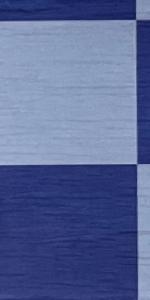
Label: Empty